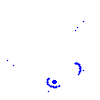
Particle: kaon